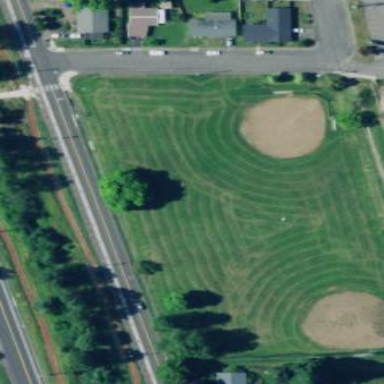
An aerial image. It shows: Baseball pitch for leisure and sports activities.